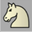
Piece: wN